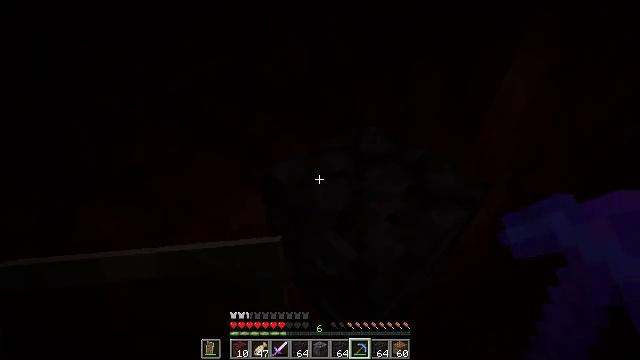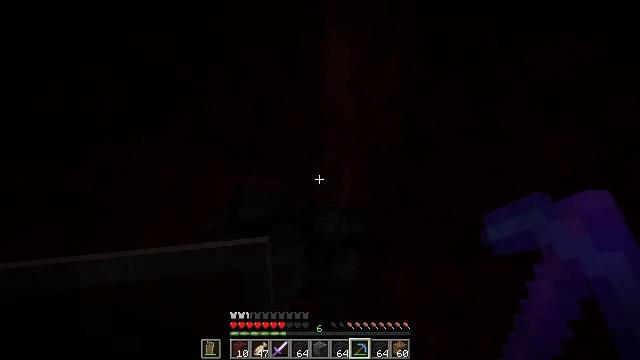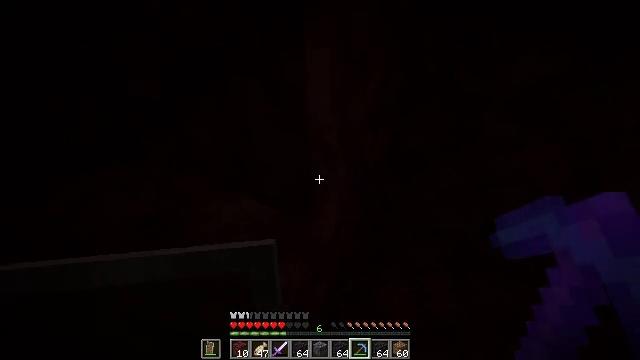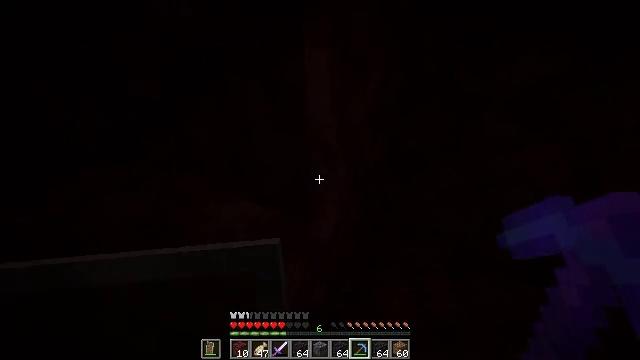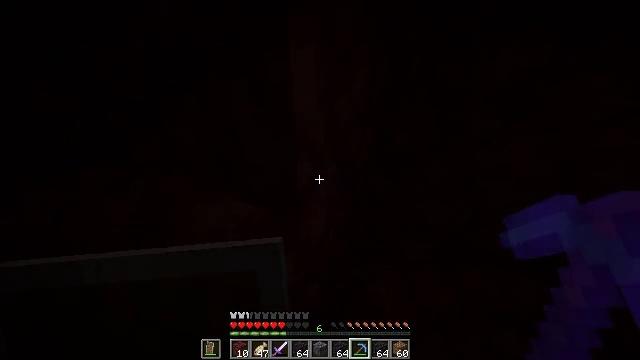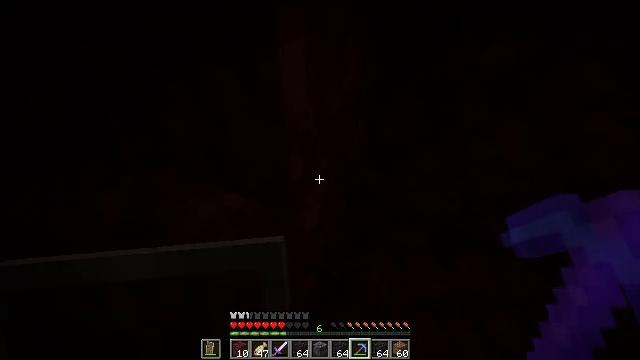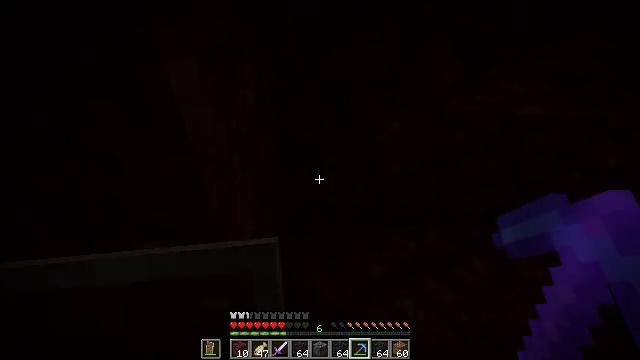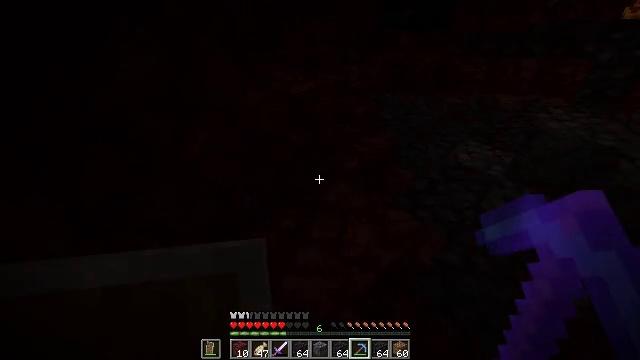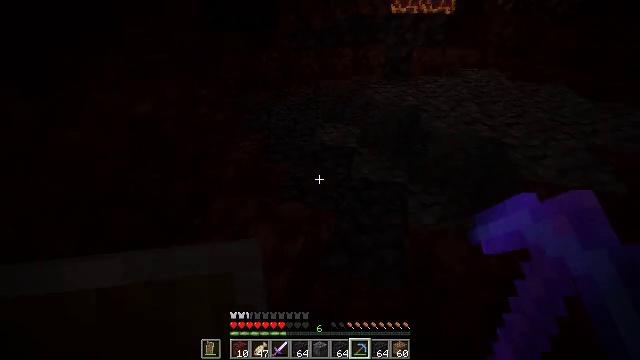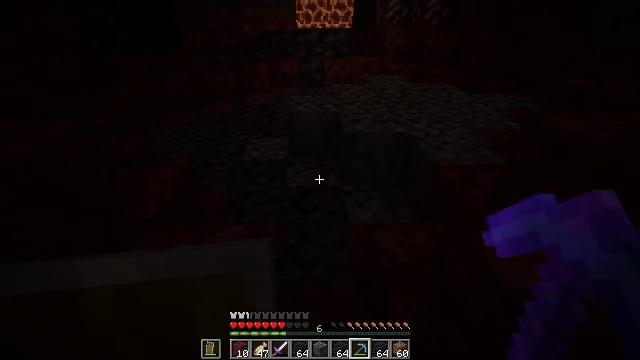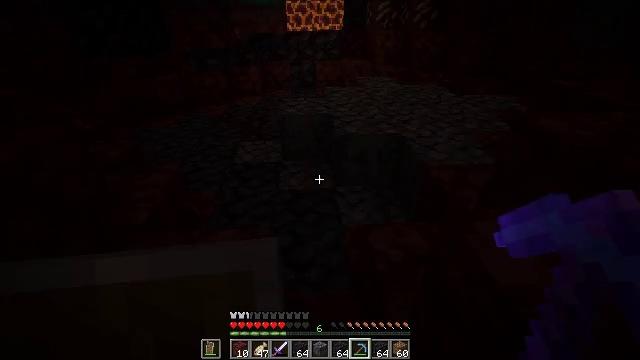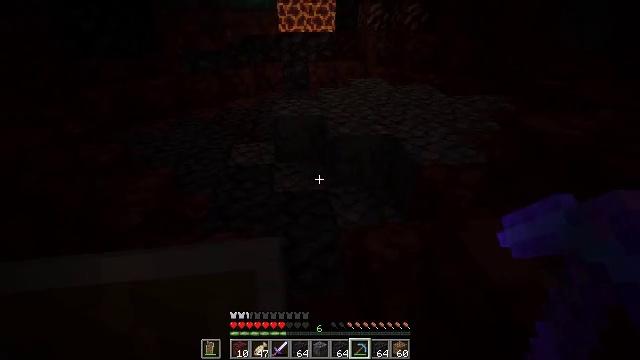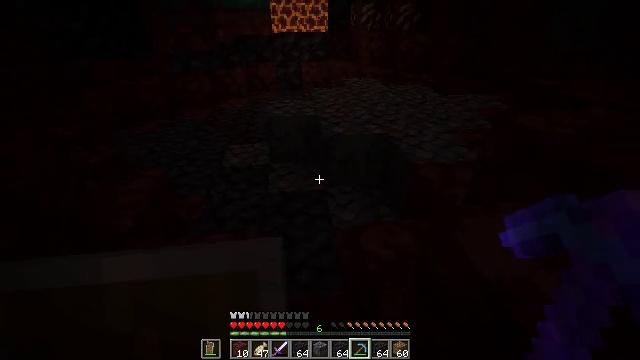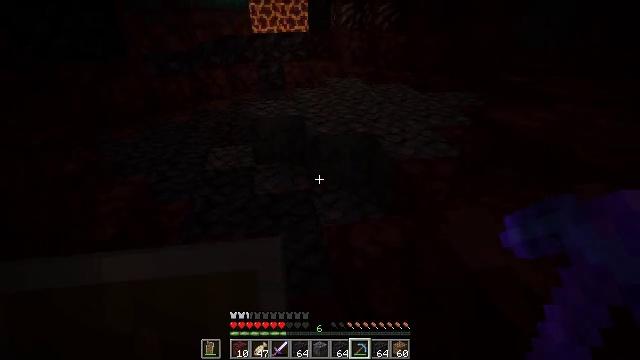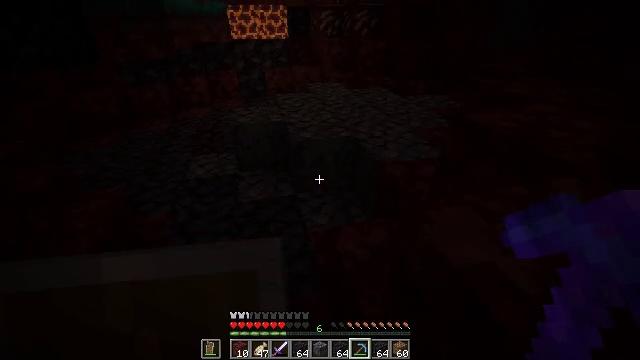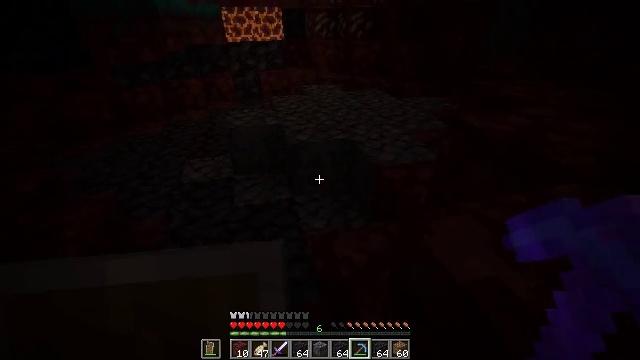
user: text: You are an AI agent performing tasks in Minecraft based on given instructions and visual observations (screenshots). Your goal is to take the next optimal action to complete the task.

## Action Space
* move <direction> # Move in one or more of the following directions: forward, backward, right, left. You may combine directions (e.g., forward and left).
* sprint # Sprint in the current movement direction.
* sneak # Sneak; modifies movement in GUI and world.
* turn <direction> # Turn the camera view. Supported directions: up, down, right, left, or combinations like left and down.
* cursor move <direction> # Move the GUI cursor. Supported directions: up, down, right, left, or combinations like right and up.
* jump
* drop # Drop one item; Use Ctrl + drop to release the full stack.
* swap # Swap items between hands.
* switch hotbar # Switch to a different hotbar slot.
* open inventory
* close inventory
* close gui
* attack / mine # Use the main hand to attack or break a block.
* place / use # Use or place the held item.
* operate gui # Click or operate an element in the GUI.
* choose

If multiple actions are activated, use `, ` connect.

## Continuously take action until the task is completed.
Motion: motion action
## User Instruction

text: Get some blackstone from the ground.
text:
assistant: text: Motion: turn right and down
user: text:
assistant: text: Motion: turn right and up
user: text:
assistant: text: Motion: no_op
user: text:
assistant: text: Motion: turn right
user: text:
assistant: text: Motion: turn right and down
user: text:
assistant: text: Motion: turn right and up
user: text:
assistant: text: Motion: turn right
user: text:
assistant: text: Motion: turn right
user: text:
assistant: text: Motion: turn right and up
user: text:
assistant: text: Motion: turn right
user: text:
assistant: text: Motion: turn right
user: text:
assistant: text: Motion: turn right
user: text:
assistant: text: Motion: turn right
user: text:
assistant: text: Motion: turn right and up
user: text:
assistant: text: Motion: move forward
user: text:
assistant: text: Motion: move forward
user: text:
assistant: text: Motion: move forward
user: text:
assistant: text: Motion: move forward, turn left
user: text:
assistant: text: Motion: move forward, turn left
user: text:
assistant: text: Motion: move forward, turn left
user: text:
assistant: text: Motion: move forward, turn left and up
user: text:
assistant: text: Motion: move forward, turn left and up
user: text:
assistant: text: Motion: move forward, turn left and up
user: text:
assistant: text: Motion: turn left and down
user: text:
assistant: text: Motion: turn left and down
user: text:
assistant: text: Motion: turn left and down
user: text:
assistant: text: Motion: turn left and down
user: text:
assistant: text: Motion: turn left and down
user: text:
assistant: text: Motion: no_op
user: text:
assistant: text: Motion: no_op